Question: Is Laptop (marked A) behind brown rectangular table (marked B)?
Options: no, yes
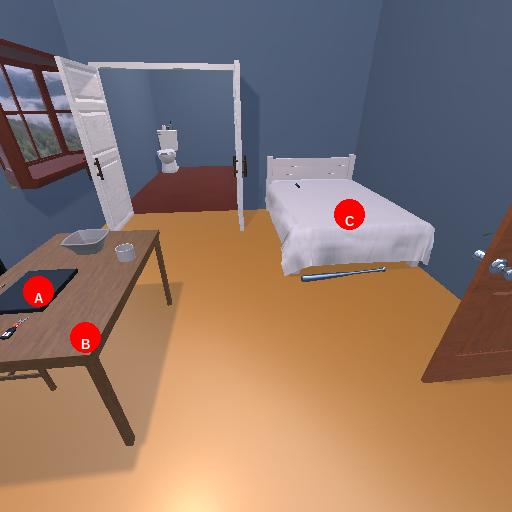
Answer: no